Question:
When I hover on it, it says 👾 . What does it mean?
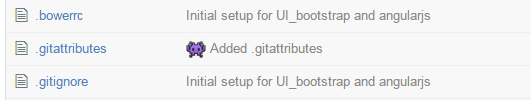
Answer: The icon you are referring to is an emoticon. Emoticons can be used in commit names on Github, which is what has been done above. A list of emoticons that can be used on Github is available <URL>. So the commit text would be '👾 Initial setup for UI_bootstrap and angularjs'